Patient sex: M
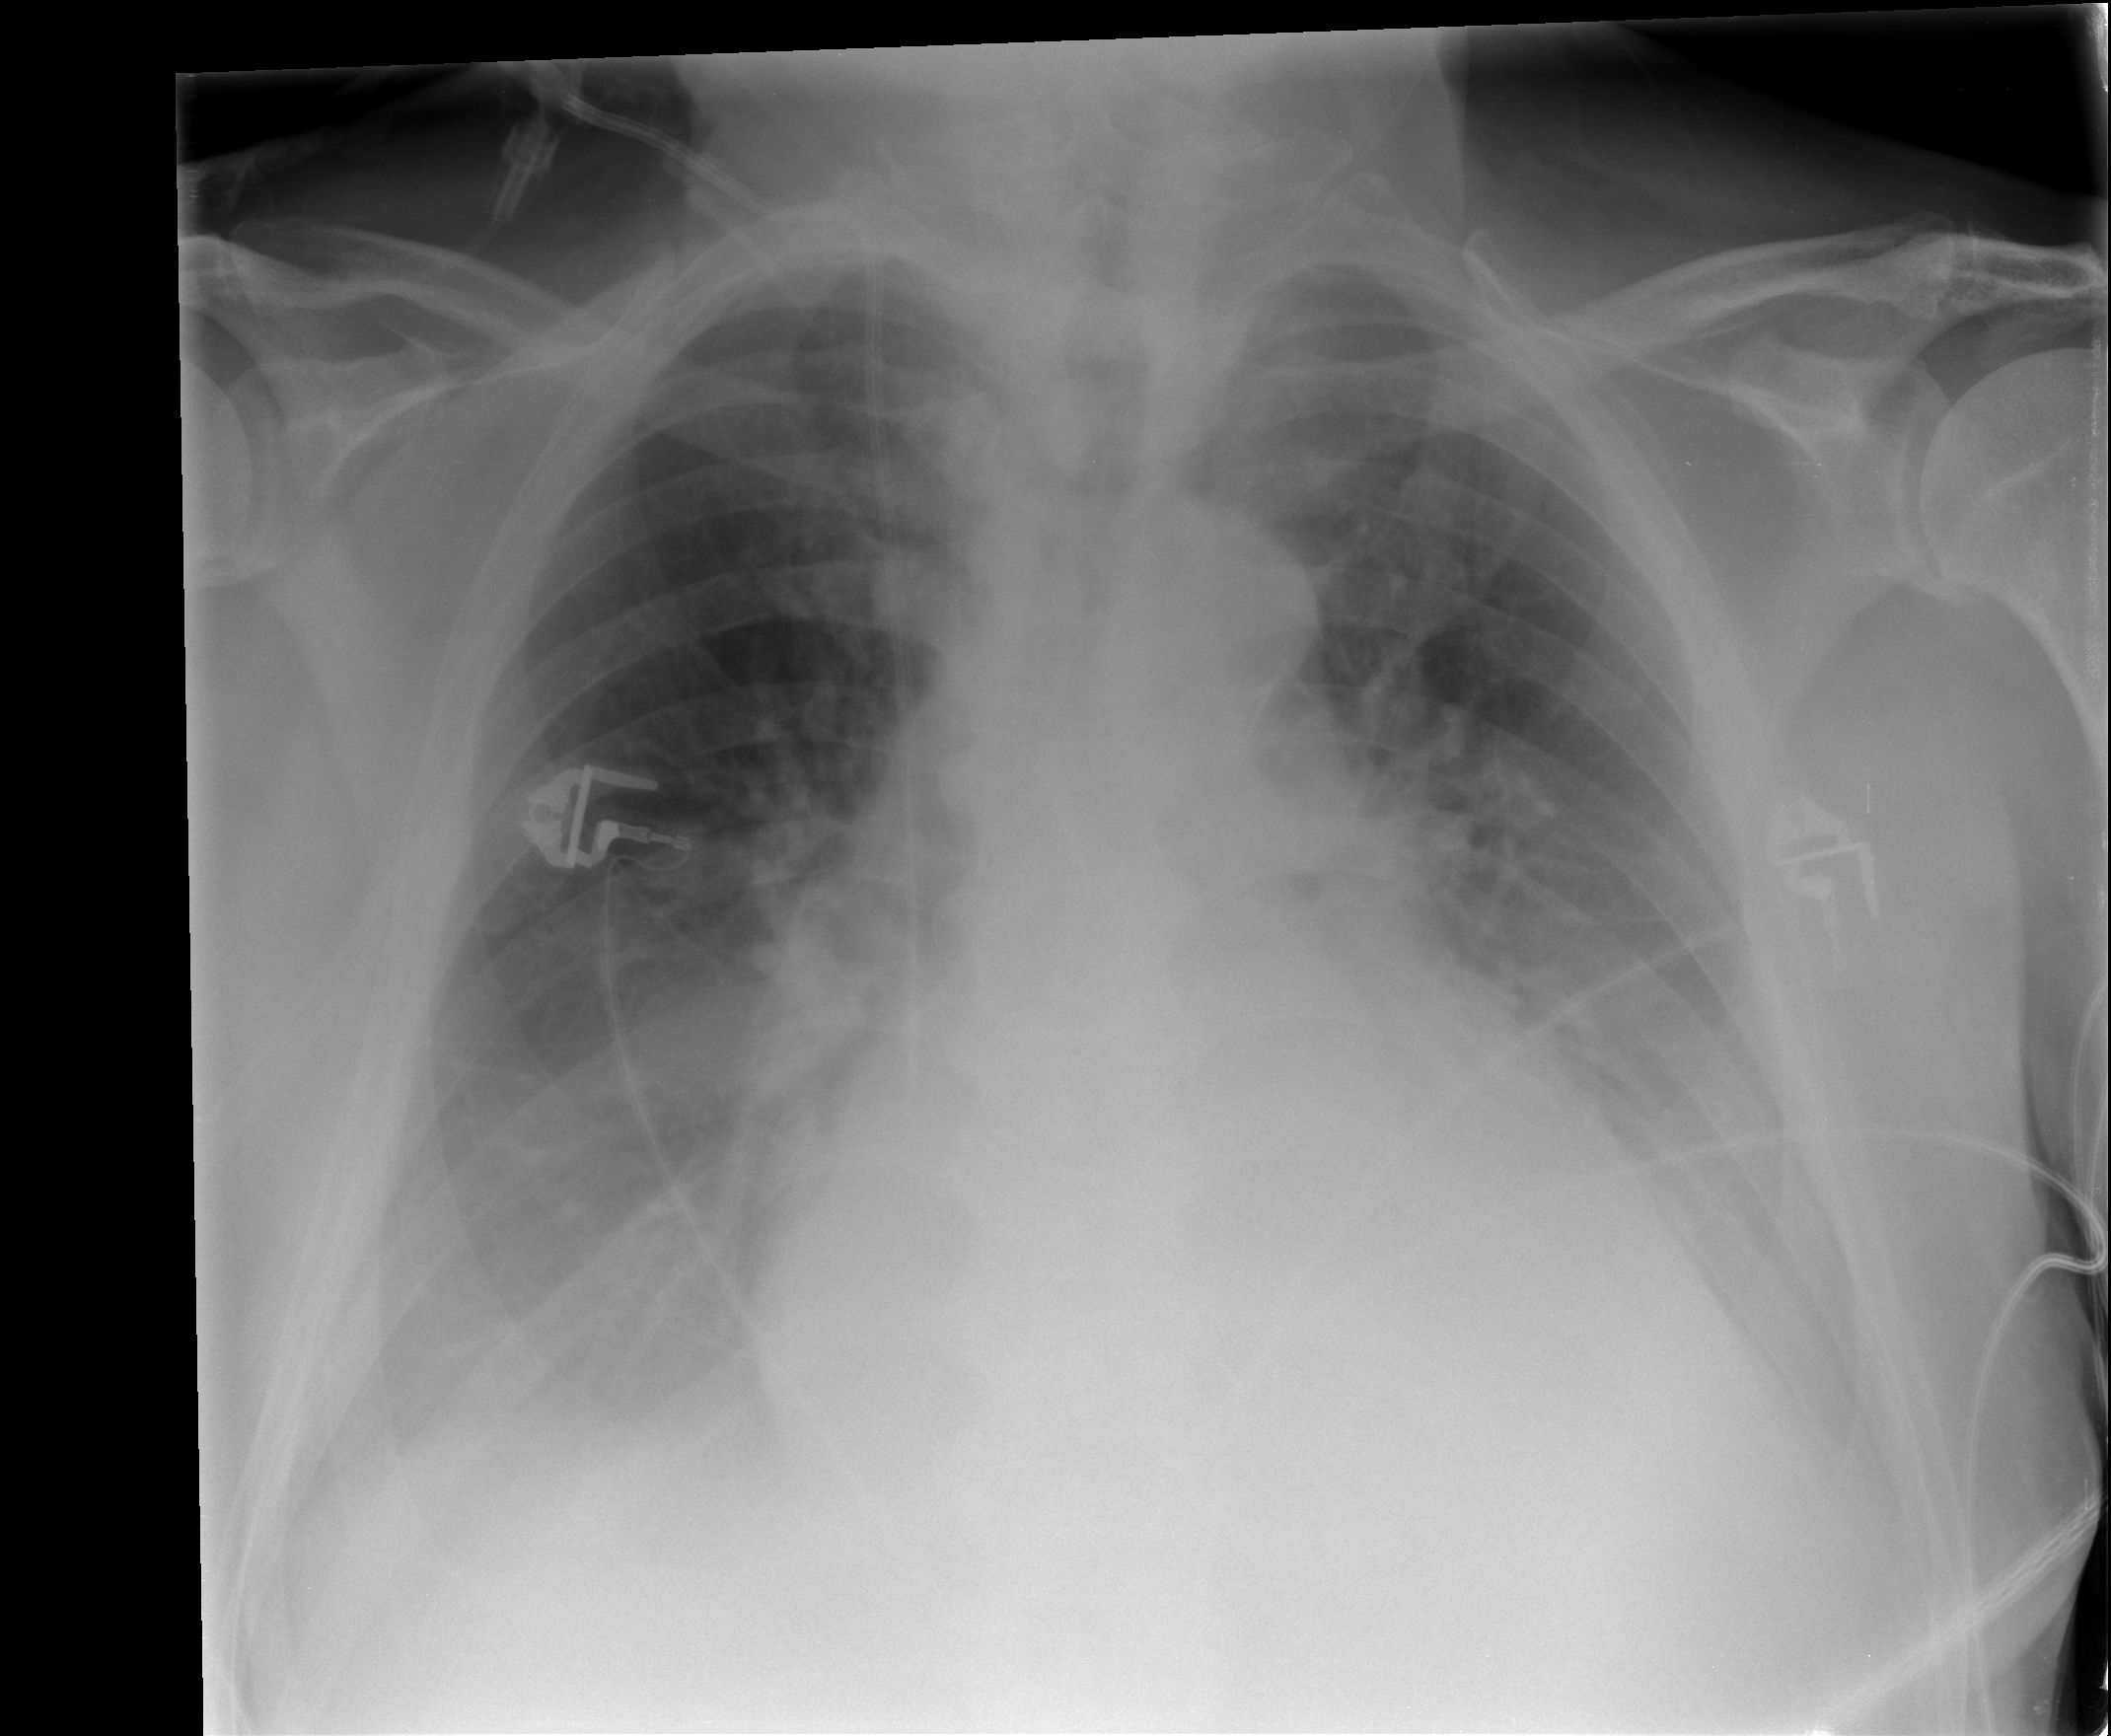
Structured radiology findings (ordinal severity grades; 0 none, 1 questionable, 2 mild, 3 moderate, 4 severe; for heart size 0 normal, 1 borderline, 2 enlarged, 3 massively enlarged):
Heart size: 2
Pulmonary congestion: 0
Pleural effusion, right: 2
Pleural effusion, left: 2
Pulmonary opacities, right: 0
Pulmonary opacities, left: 0
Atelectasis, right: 2
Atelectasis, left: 2